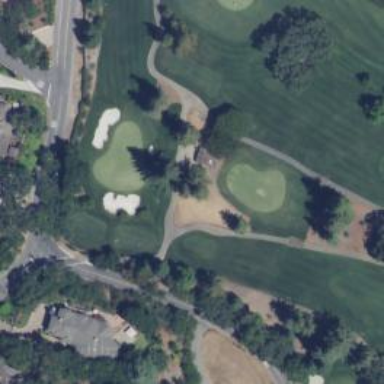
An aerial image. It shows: Golf cartpath that is also road path.